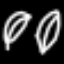
Label: leaf